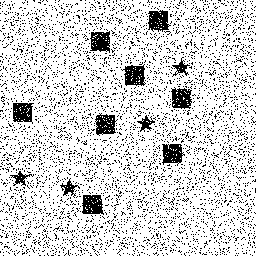
Squares: 8
Triangles: 0
Stars: 4
Total shapes: 12